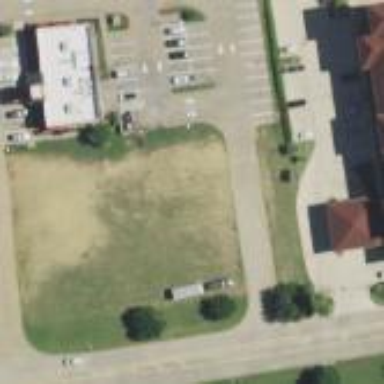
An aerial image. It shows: Grass parking area.